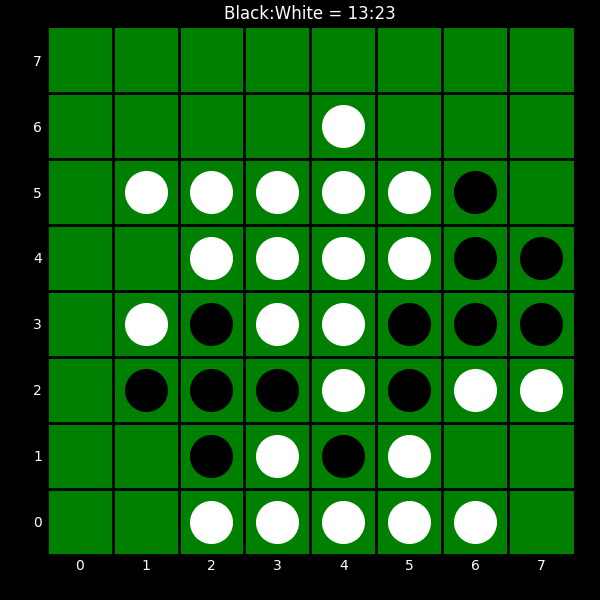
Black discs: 13
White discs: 23